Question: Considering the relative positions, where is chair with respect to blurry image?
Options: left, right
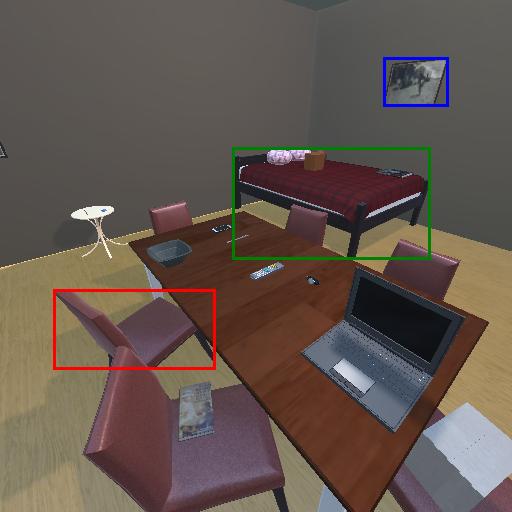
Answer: left